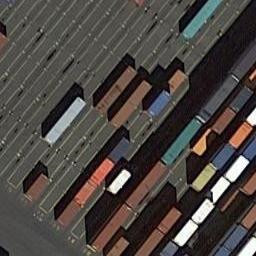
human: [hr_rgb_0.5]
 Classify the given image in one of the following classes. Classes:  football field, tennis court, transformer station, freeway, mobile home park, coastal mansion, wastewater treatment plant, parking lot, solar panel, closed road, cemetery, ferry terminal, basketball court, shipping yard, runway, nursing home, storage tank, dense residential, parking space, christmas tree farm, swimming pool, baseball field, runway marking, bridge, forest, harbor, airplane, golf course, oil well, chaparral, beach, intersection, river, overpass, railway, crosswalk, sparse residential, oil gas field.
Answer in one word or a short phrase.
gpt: shipping yard